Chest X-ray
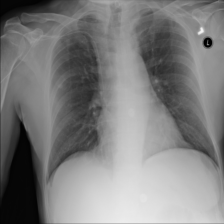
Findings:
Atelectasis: negative
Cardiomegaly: negative
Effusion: negative
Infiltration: negative
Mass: negative
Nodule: negative
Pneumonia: negative
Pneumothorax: negative
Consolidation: negative
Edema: negative
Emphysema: negative
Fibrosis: negative
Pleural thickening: negative
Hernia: negative